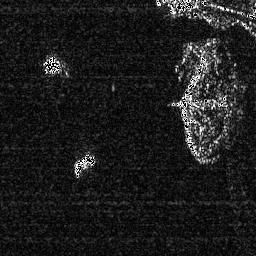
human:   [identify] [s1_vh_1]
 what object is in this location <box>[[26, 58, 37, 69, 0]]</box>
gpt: <ref>1 medium ship at the center</ref>